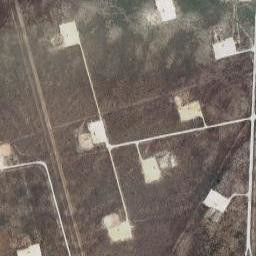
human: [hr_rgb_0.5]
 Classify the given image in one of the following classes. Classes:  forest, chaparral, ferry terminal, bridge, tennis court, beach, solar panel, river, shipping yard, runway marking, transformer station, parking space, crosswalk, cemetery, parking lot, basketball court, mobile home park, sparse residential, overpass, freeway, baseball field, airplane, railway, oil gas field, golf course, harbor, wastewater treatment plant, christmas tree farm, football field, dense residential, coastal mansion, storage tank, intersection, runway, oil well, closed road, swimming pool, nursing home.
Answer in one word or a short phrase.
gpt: oil gas field